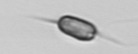
Label: Acanthoica_quattrospina